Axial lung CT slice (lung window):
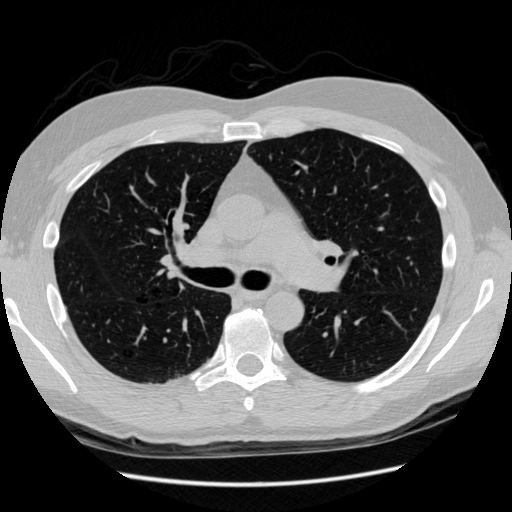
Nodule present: no